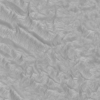
Label: not_dusty